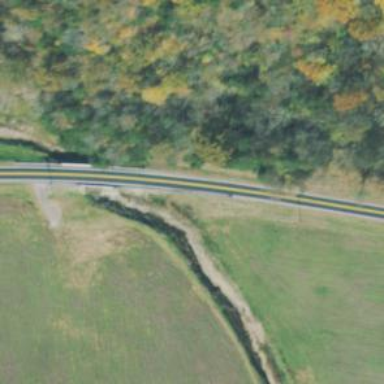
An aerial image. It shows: Primary highway.